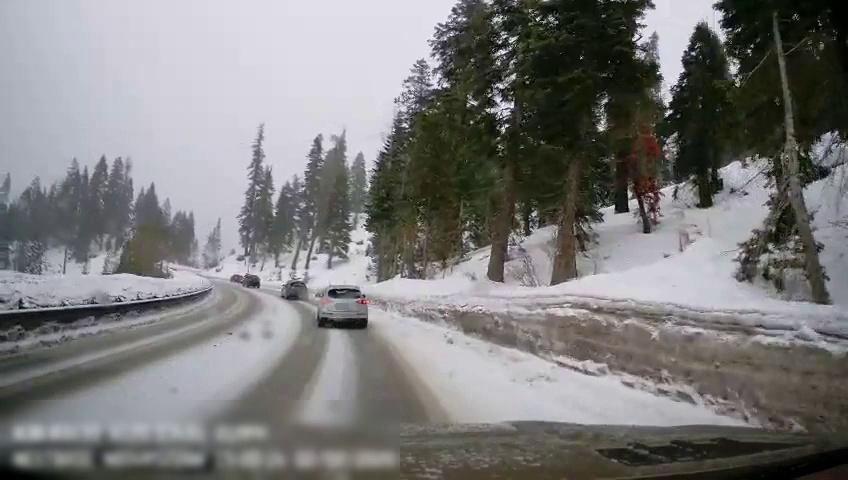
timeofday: Day
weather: Snowy
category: Drivable Space
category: Vehicles | SUV
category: Vehicles | Car
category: Vehicles | Car
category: Vehicles | SUV